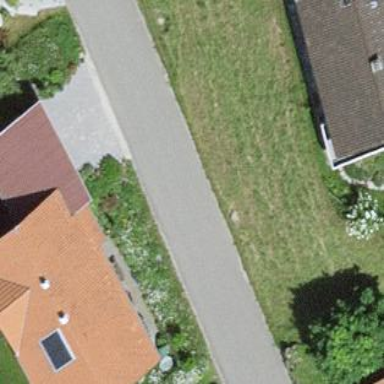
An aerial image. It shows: Simple and straightforward house.